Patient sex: F
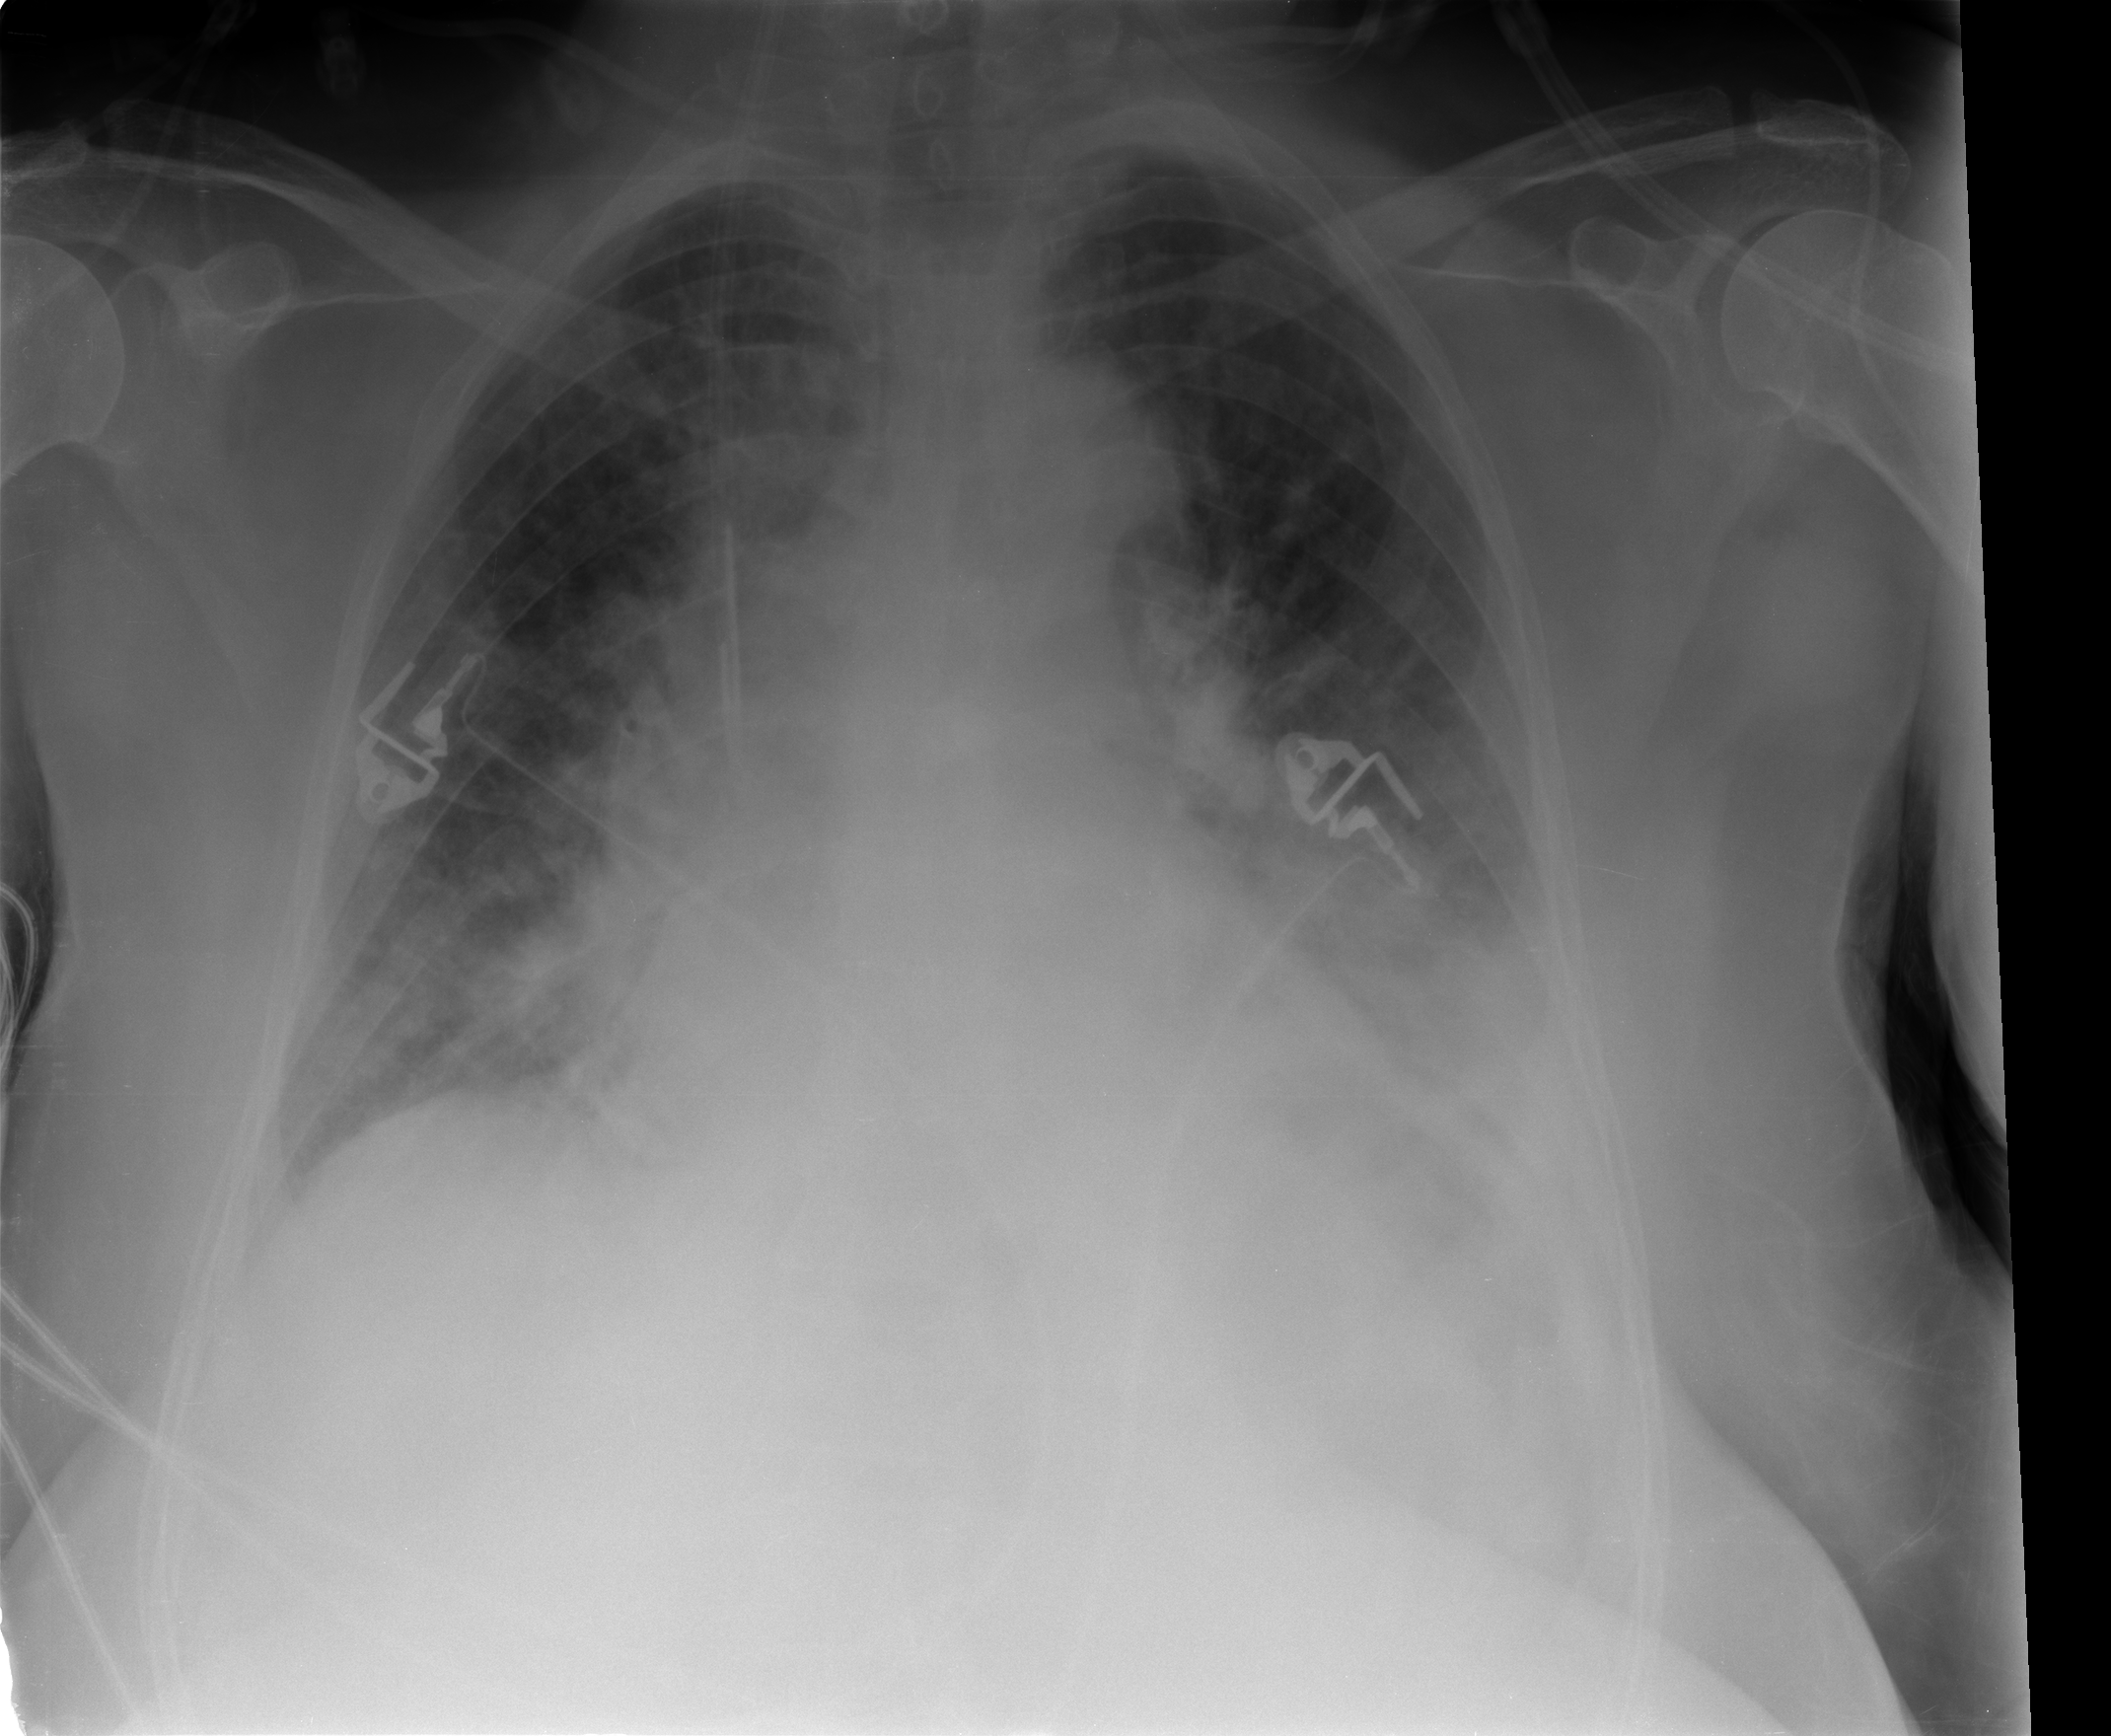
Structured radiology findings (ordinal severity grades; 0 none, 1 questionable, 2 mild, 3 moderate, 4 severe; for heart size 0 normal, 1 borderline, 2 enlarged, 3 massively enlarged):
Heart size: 2
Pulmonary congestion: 2
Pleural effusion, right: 1
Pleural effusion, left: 2
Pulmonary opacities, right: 2
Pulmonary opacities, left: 2
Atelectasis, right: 2
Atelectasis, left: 2